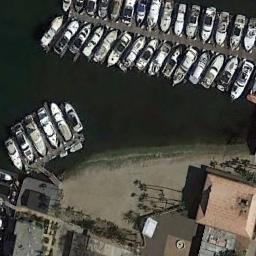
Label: harbor